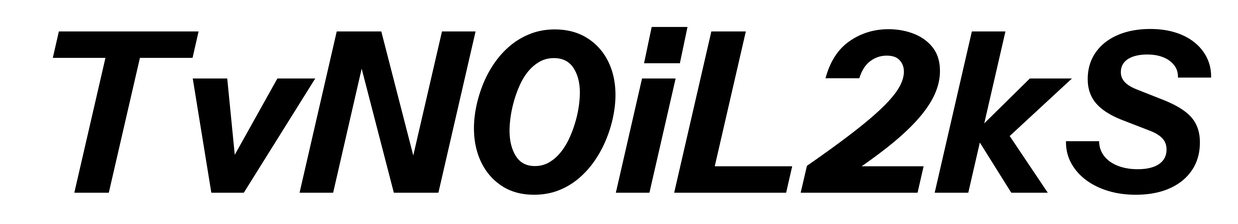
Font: InstrumentSans-Italic_Bold_Italic